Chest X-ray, PA view. Patient: 29 years old, sex M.
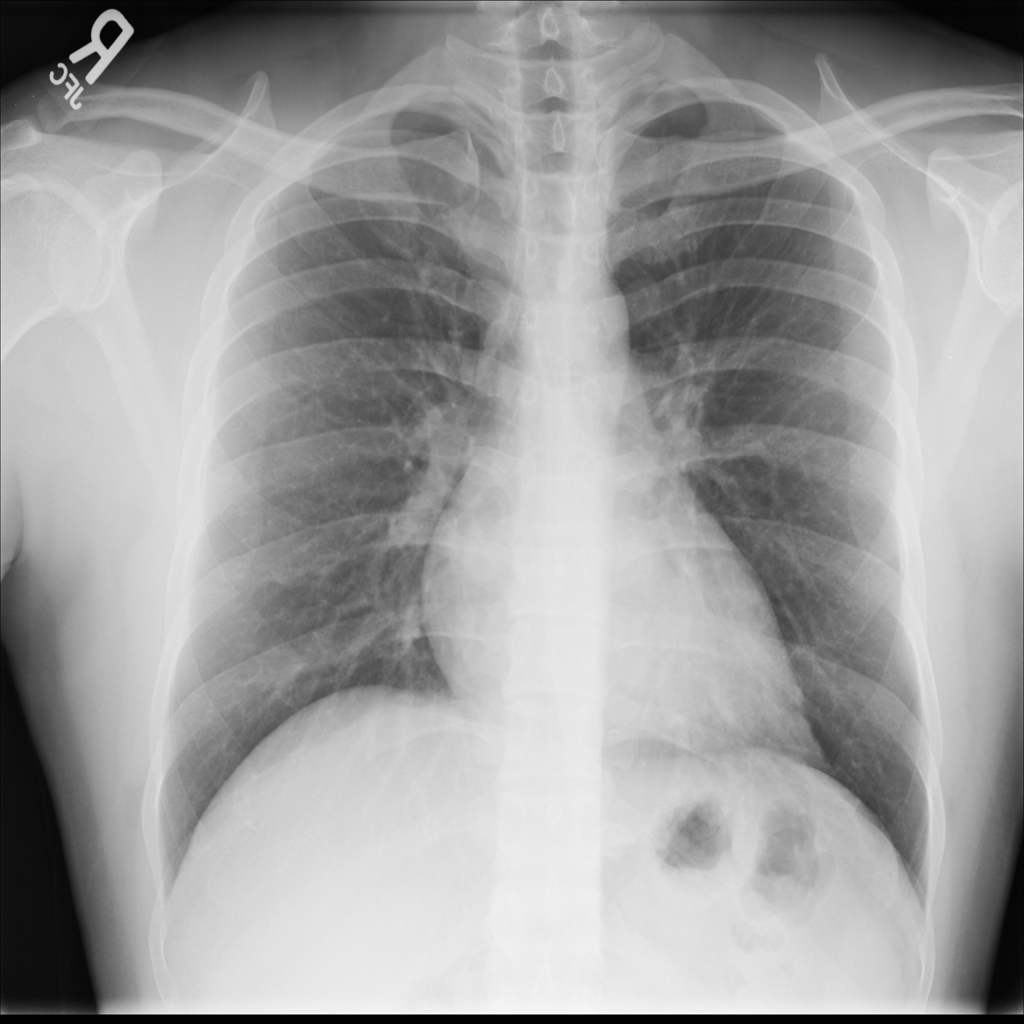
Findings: No Finding